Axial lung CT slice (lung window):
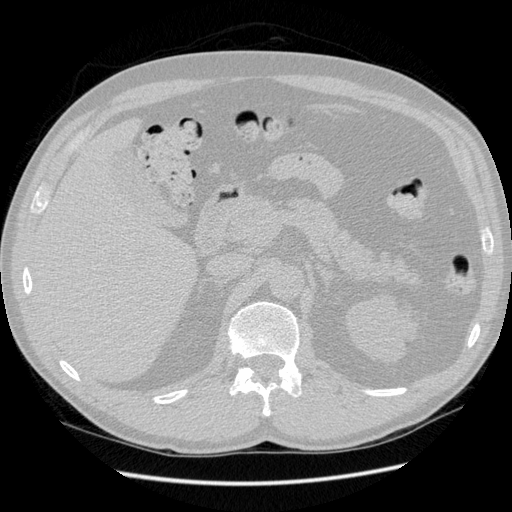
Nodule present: no